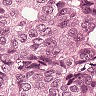
Metastatic tissue present: yes